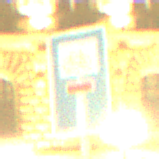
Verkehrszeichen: SackgasseRadverkehrDurchlaessig
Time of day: Night
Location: Outdoor (Urban)
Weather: Overcast
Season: NotSpecified
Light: Artificial